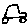
Label: car